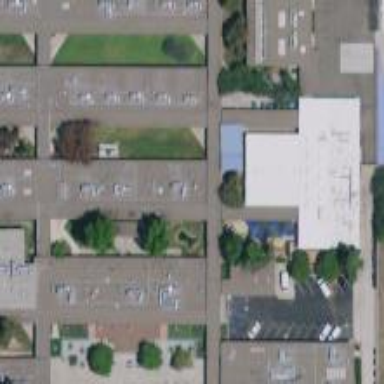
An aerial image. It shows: Educational building.